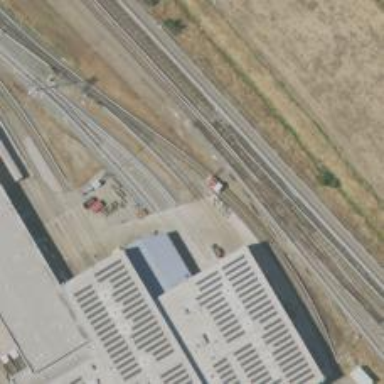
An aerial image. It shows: Electrified rail service yard.